Question: I have a setup to display something when it detects adblock, and it's displaying code instead of working. I am not that experienced in Javascript to know why.
Okay, in my index file I have
'''
<script type="text/javascript" src="inls/advertisement.js"></script>
'''
Now in advertisement.js I have
'''
document.write('<div id="tester">an advertisement</div>');
'''
And now I have the following in my index after that:
'''
<script type="text/javascript">
if (document.getElementById("tester") != undefined)
{
document.write('<center><script type="text/javascript"><!--google_ad_client = "ca-pub-3846434391631935";/* talknow */google_ad_slot = "<PHONE>";google_ad_width = 728; google_ad_height = 90; //--> <script src="http://pagead2.googlesyndication.com/pagead/show_ads.js"></script></center>');
} else {
document.write('<p class="no">We've detected that you're using <strong>AdBlock Plus</strong> or some other adblocking software. Please be aware that this is only contributing to the demise of the site. We need money to operate the site, and almost all of that comes from our online advertising. Its not nice to steal.<!-- end .content --></p>');
}
</script>
'''
but where that code is, it displays as this:

Can anyone help?
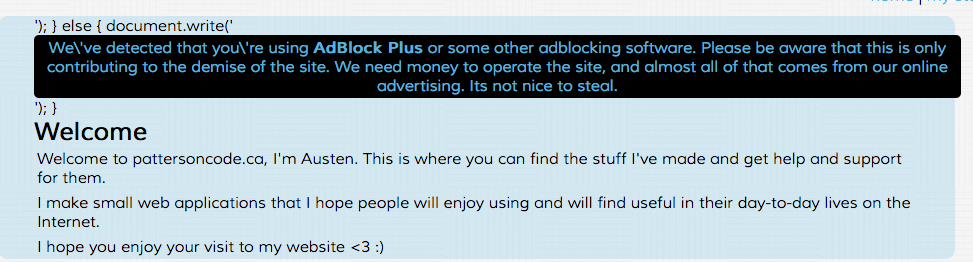
Answer: I took a look at your actual website's source code. It's different to what you posted:
'''
<script type="text/rocketscript">
if (document.getElementById("tester") != undefined)
{
document.write('<center><script type="text/javascript"><!--google_ad_client = "ca-pub-3846434391631935";/* talknow */google_ad_slot = "<PHONE>";google_ad_width = 728; google_ad_height = 90; //--> <script src="http://pagead2.googlesyndication.com/pagead/show_ads.js"></script></center>'); } else {
document.write('<p class="no">We've detected that you're using <strong>AdBlock Plus</strong> or some other adblocking software. Please be aware that this is only contributing to the demise of the site. We need money to operate the site, and almost all of that comes from our online advertising. Its not nice to steal.<!-- end .content --></p>'); }
</script>
'''
Based on <URL> it seems like you need to change your '<script>' tag to:
'''
<script data-cfasync="false" type="text/javascript>
'''
Also, <URL>; you should probably use DOM manipulation instead, i.e. something like:
'''
var adblock = document.createElement('p');
adblock.className = 'no';
adblock.innerHTML = 'Some text here';
var content = document.getElementById('content');
content.insertBefore(adblock, content.firstChild);
'''